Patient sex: F
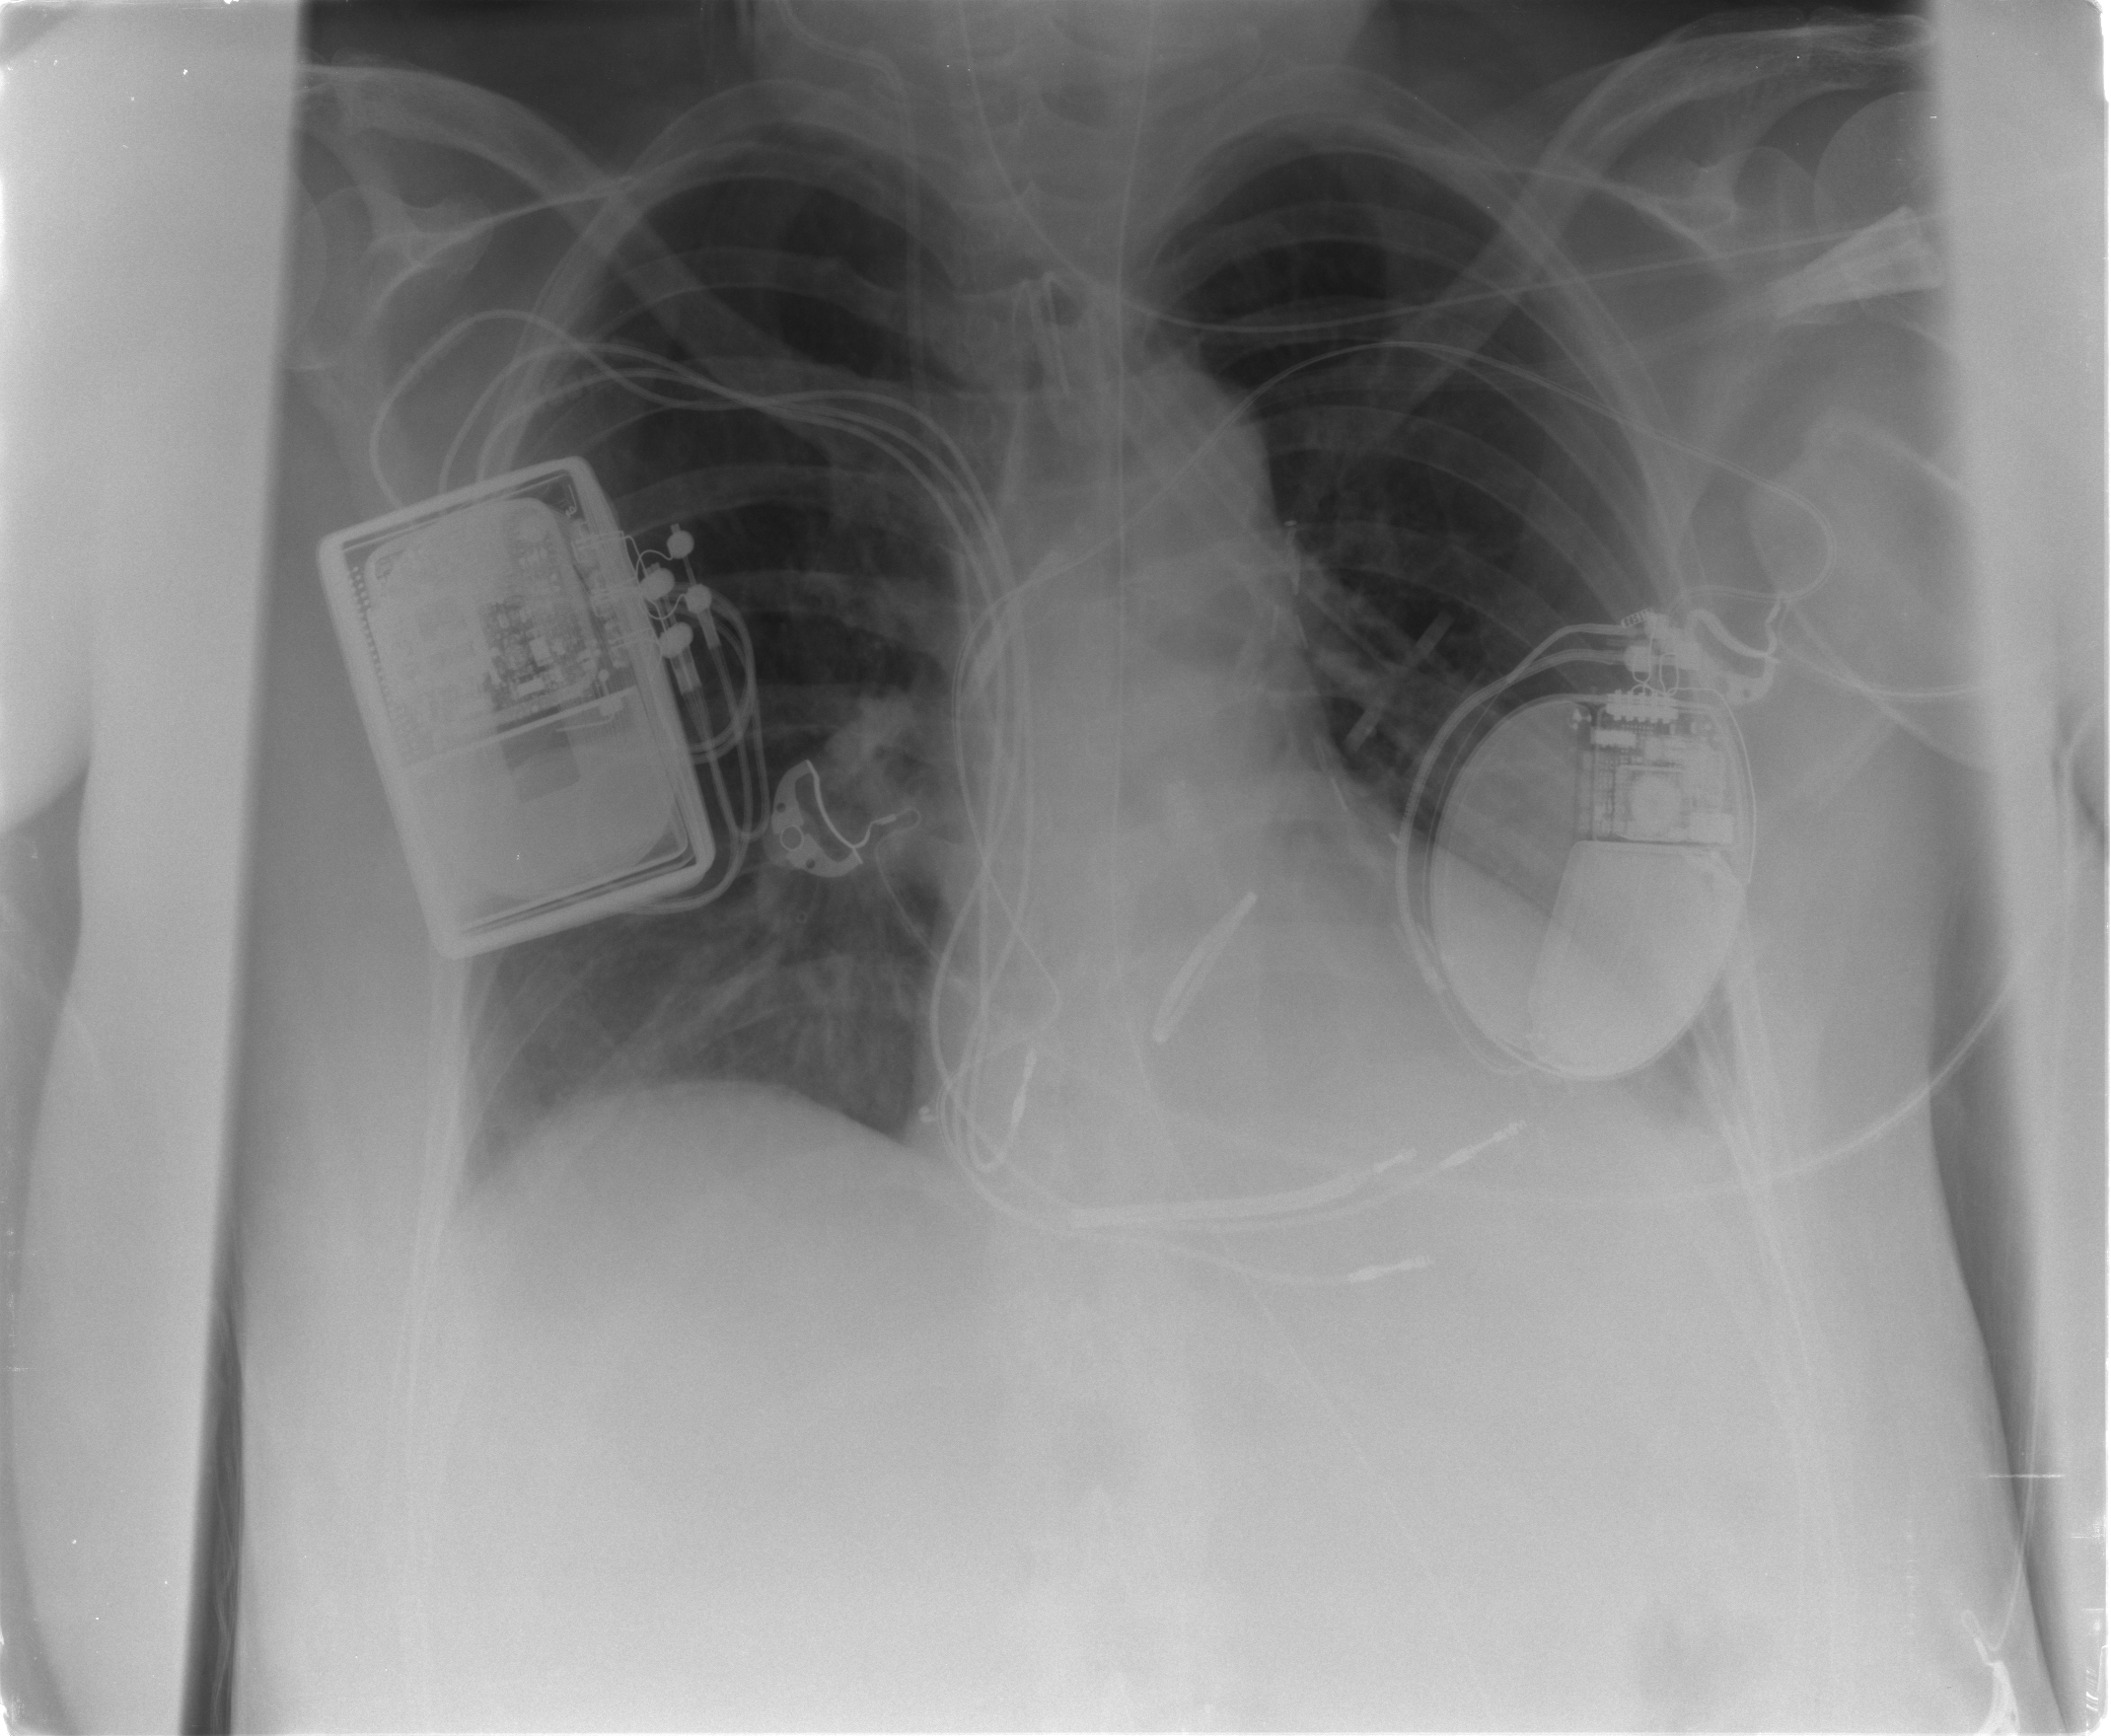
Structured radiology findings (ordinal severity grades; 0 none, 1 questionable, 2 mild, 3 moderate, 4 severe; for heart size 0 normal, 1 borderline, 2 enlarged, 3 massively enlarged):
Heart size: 2
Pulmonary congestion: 0
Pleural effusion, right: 0
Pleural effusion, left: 1
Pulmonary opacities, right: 0
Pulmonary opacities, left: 0
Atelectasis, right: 1
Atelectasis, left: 1